九年级 · 解析几何
如图中是抛物线形拱桥, $P$ 处有一照明灯, 水面 $O A$ 宽 $4 m$, 从 $O 、 A$ 两处观测 $P$ 处, 仰角分别为 $\alpha, \beta$, 且 $\tan \alpha=\frac{1}{2}, \tan \beta=\frac{3}{2}$, 以 $O$ 为原点, $O A$ 所在直线为 $x$ 轴建立直角坐标系, 若水面上升 $1 \mathrm{~m}$,

水面宽为 $(\quad) m$.
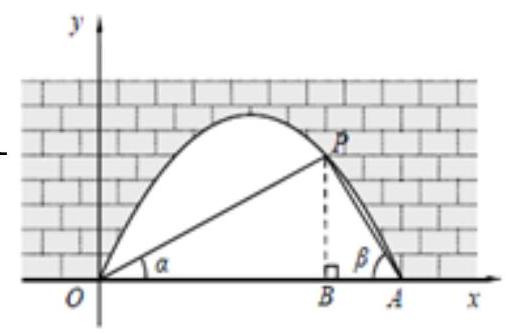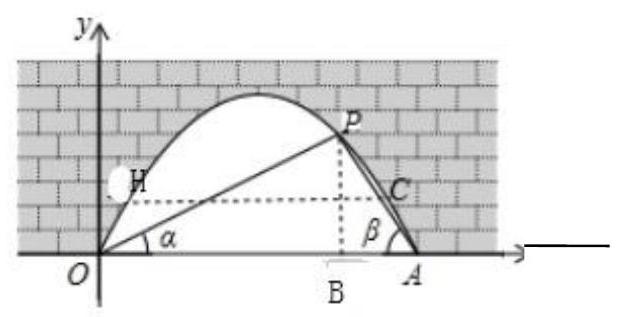
A. $2 \sqrt{2}$
B. $2 \sqrt{3}$
C. $\frac{3}{2} \sqrt{2}$
D. $\frac{1}{2} \sqrt{3}$
答案: A
解析: 设 $P B=3 x$,

在Rt $\triangle O B P$ 中,

$\because \tan \alpha=\frac{P B}{O B}=\frac{1}{2}$,

$\therefore O B=6 x$.

在 $R t \triangle A B P$ 中,

$\because \tan \beta=\frac{P B}{A B}=\frac{3}{2}$,

$\therefore A B=2 x$,

$\therefore O A=O B+A B=8 x=4$,

$\therefore x=\frac{1}{2}$,

$\therefore O B=3, P B=\frac{3}{2}$,

$\therefore$ 点 $P$ 的坐标为 $\left(3, \frac{3}{2}\right)$,

若水面上升 $1 m$ 后到达 $B C$ 位置, 如图,

过点 $O(0,0), A(4,0)$ 的抛物线的解析式可设为 $y=a x(x-4)$,

$\because$ 点 $P$ 的坐标 $\left(3, \frac{3}{2}\right)$ 在抛物线 $y=a x(x-4)$ 上,

$\therefore 3 a(3-4)=\frac{3}{2}$,

解得: $a=-\frac{1}{2}$,

$\therefore$ 抛物线的解析式为 $y=-\frac{1}{2} x(x-4)$,

当 $y=1$ 时, $1=-\frac{1}{2} x(x-4)$,

解得: $x_{1}=2+\sqrt{2}, x_{2}=2-\sqrt{2}$,

$\therefore B C=(2+\sqrt{2})-(2-\sqrt{2})=2 \sqrt{2}$.

故选 $A$.